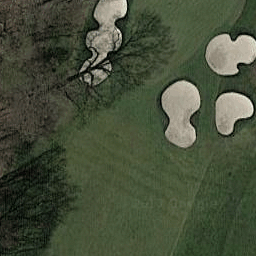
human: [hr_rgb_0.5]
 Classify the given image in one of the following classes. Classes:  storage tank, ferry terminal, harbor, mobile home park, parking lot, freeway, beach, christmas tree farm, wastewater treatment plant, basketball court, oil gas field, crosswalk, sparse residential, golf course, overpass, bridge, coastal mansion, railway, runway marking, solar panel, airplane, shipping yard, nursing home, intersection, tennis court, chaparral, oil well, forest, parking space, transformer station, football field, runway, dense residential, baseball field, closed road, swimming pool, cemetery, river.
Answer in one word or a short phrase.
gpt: golf course